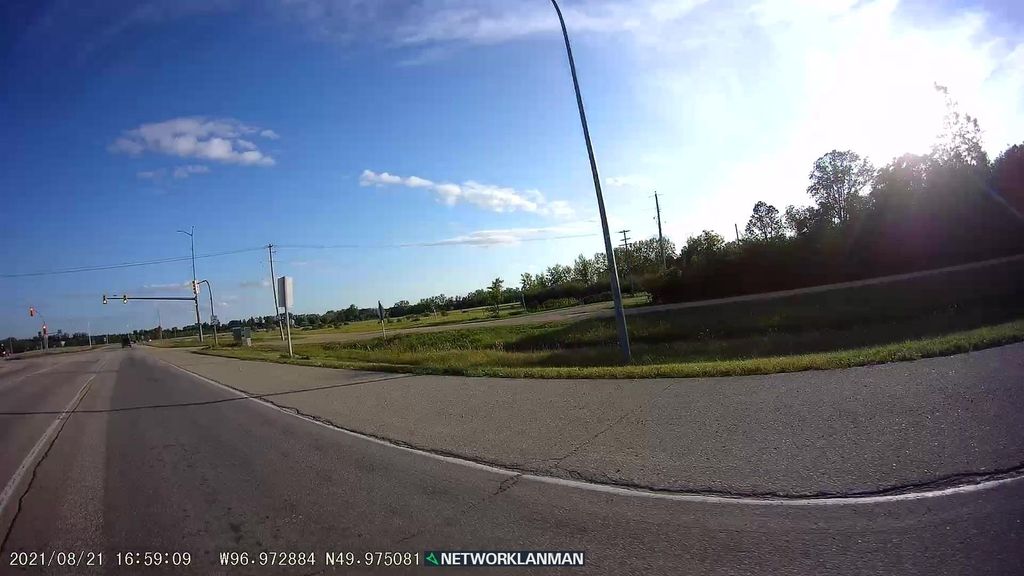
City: winnipeg